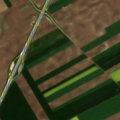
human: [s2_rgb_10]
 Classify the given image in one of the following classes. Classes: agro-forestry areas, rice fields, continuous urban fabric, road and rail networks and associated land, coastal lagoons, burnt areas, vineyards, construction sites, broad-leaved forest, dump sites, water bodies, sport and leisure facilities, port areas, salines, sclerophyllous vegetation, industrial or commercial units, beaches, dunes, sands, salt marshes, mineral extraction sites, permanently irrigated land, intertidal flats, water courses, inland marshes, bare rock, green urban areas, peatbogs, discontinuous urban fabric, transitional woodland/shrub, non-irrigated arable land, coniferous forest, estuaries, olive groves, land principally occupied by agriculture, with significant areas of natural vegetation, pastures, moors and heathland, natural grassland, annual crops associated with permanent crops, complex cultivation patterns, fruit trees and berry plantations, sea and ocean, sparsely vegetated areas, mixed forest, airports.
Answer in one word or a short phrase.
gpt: non-irrigated arable land